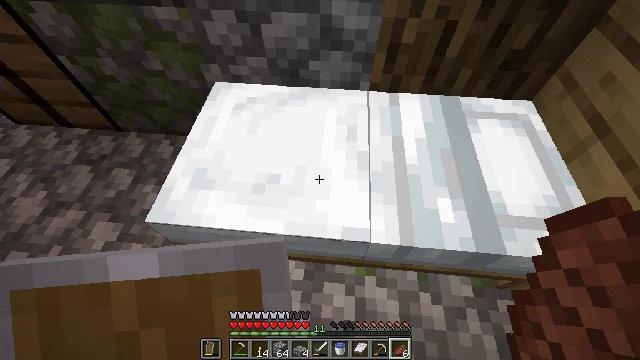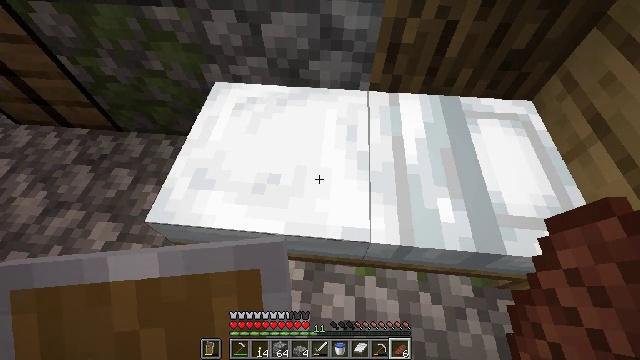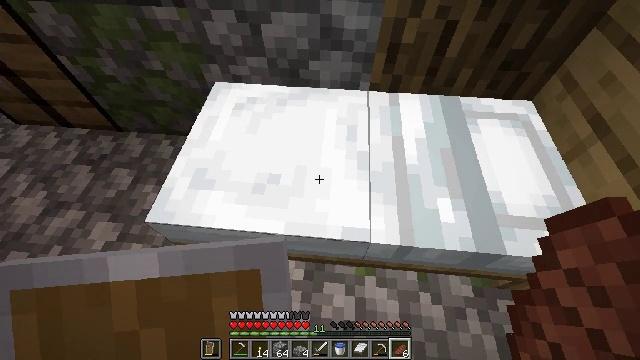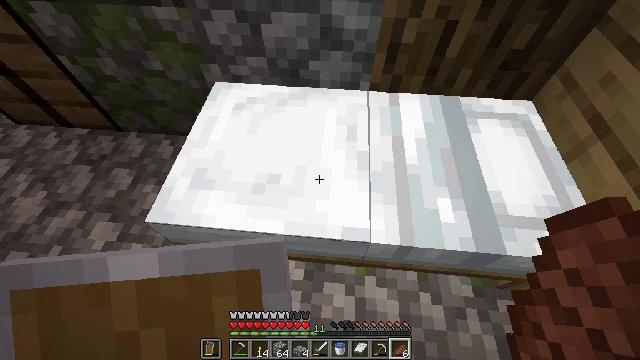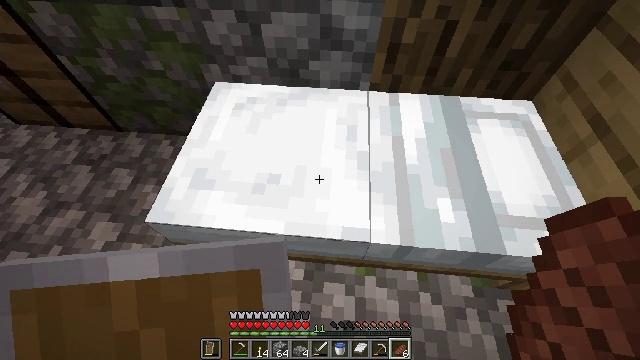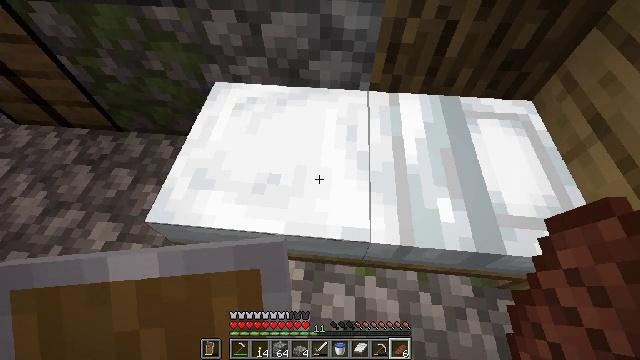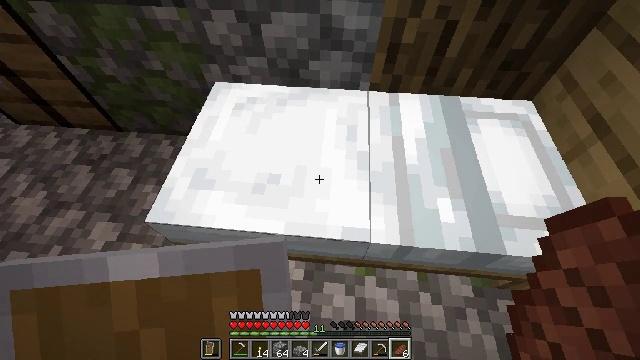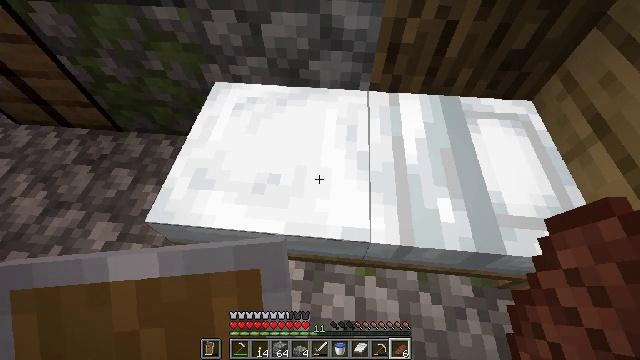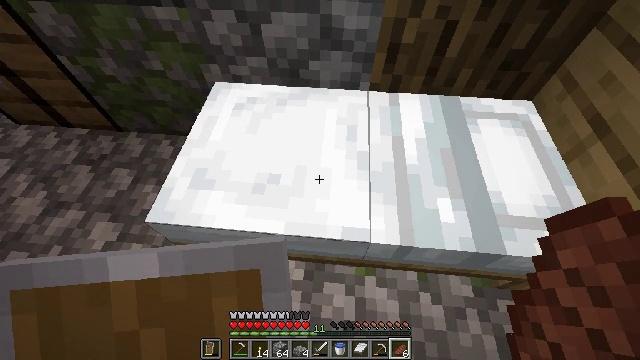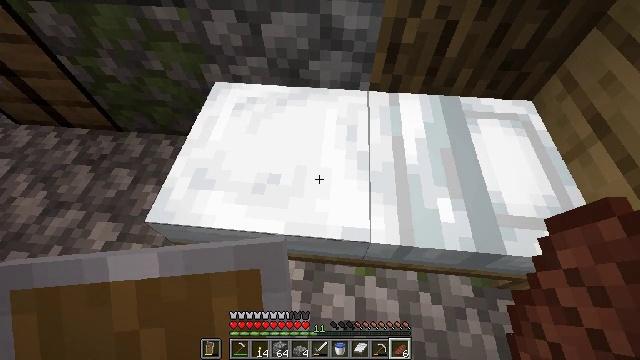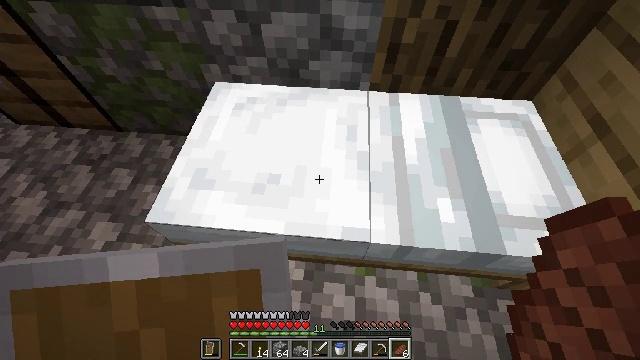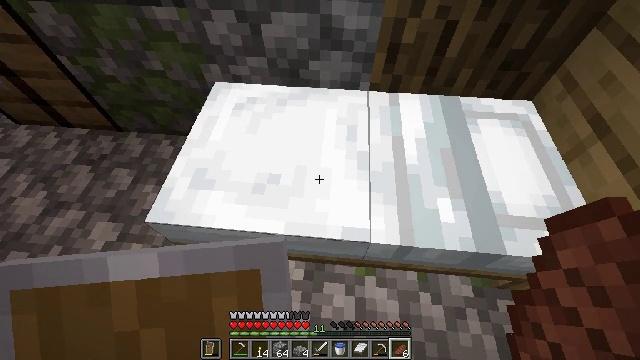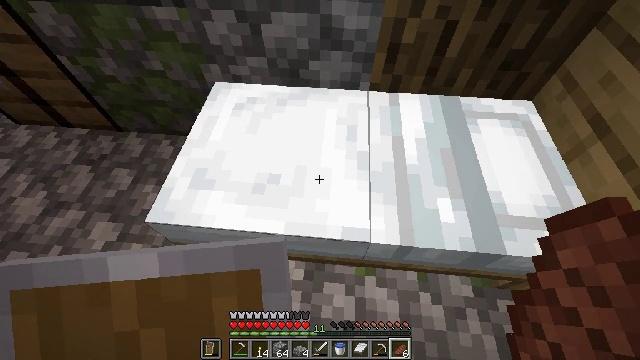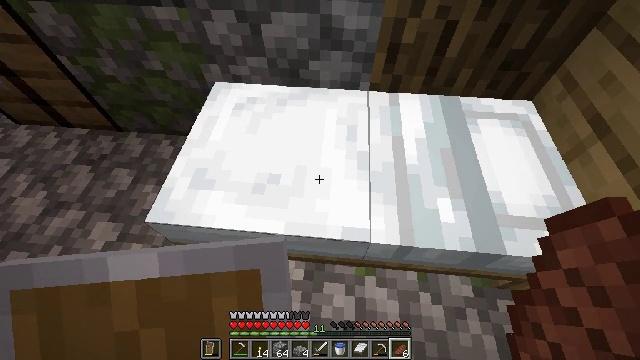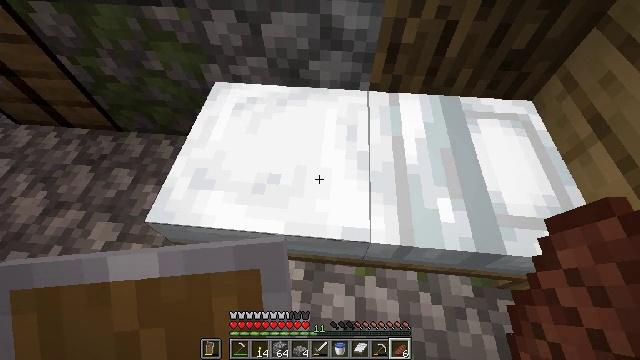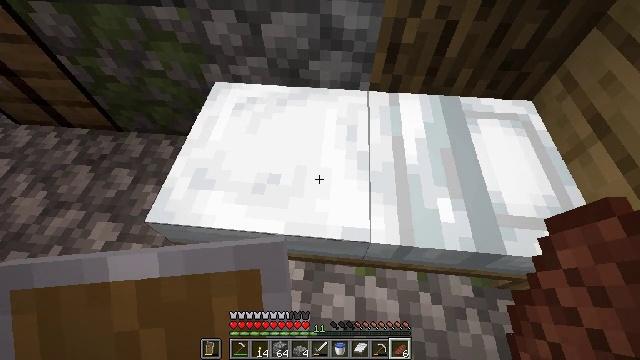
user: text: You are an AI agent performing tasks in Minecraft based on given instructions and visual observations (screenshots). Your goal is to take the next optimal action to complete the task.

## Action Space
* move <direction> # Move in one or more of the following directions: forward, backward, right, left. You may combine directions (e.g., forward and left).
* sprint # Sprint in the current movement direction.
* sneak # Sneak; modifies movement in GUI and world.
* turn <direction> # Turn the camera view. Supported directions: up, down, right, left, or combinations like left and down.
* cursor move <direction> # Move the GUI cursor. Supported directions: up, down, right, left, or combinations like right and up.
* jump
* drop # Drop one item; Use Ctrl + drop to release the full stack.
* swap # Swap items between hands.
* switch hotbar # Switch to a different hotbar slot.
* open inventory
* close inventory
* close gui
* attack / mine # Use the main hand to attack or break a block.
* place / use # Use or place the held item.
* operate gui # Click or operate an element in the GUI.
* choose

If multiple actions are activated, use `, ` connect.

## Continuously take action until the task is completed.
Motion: motion action
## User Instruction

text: Break the farmland to revert it to dirt.
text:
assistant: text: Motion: no_op
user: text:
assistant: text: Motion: no_op
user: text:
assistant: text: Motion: no_op
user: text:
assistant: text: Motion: no_op
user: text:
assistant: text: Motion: no_op
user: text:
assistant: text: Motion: no_op
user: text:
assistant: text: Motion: no_op
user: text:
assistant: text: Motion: no_op
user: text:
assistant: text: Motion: no_op
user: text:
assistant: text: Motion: no_op
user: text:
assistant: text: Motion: no_op
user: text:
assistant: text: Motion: no_op
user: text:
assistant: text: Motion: no_op
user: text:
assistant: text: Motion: no_op
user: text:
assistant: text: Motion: no_op
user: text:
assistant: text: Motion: no_op
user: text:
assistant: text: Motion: no_op
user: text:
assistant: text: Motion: no_op
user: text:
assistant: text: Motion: no_op
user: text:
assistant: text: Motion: no_op
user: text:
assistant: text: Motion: no_op
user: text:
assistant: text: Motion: no_op
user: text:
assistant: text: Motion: use / place
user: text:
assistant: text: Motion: use / place
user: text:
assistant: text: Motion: use / place
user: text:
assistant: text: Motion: no_op
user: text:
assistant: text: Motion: no_op
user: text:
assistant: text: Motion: no_op
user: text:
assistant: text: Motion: no_op
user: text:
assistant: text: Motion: no_op